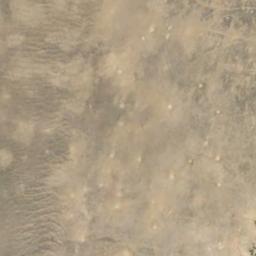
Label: desert